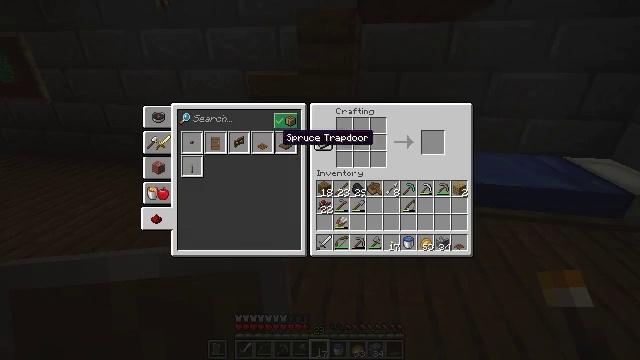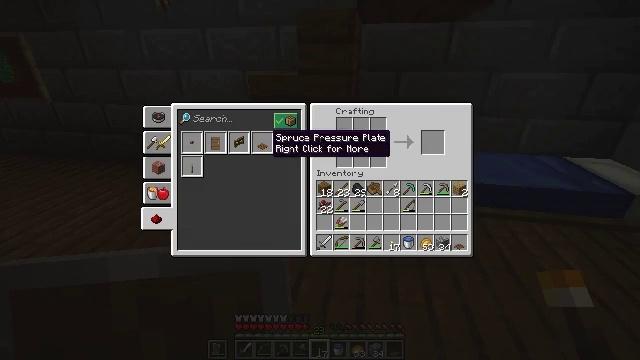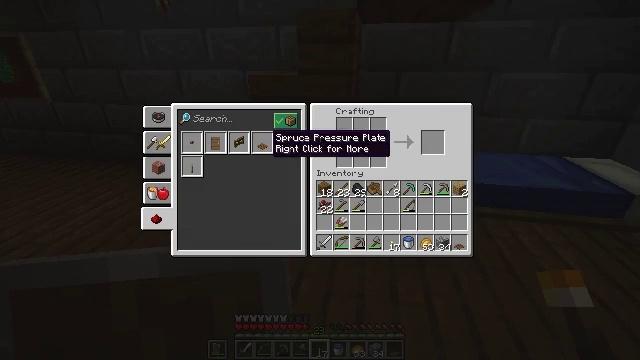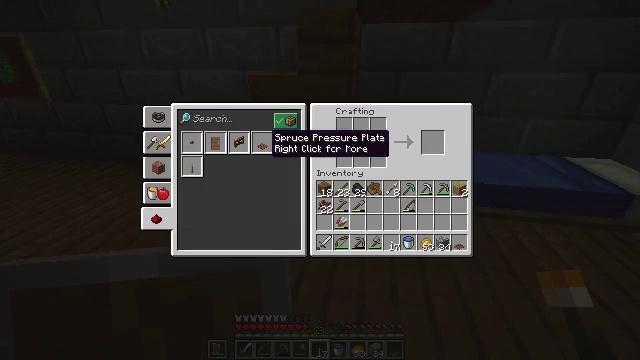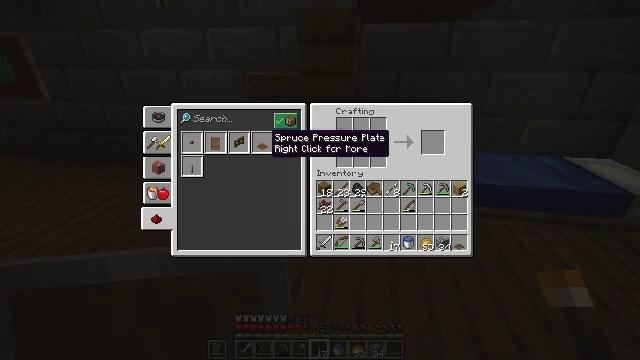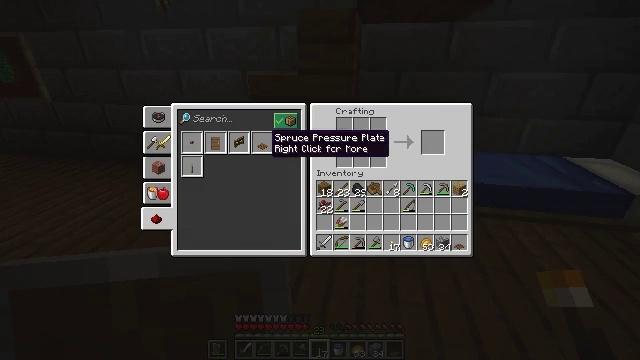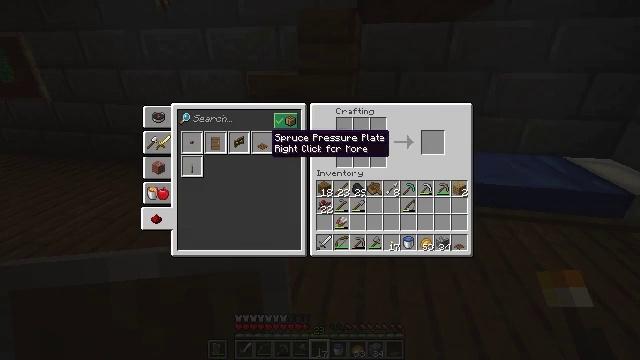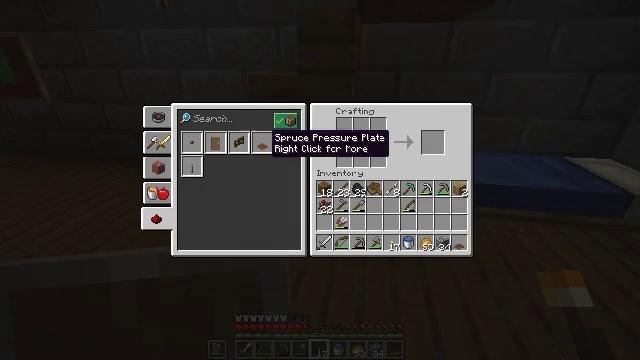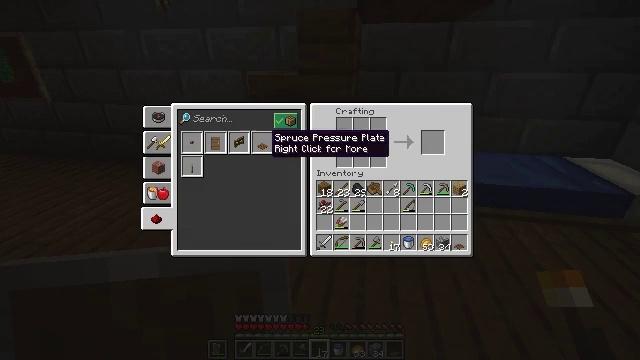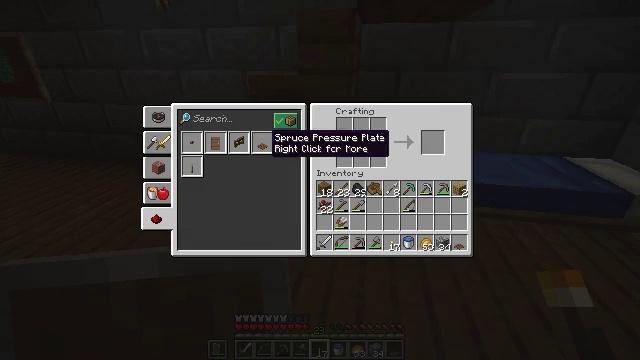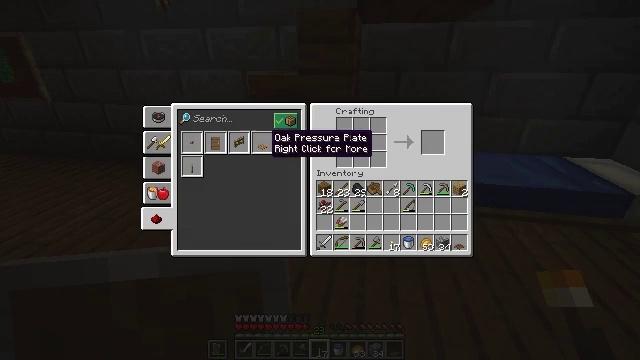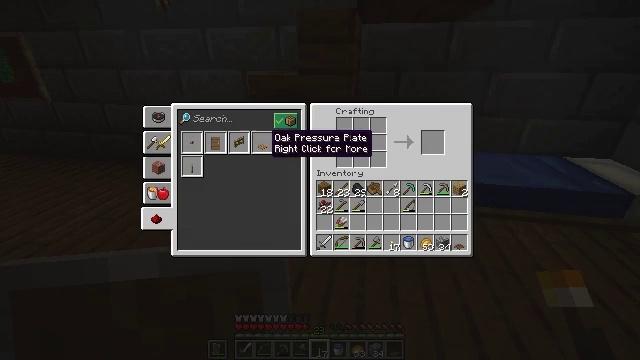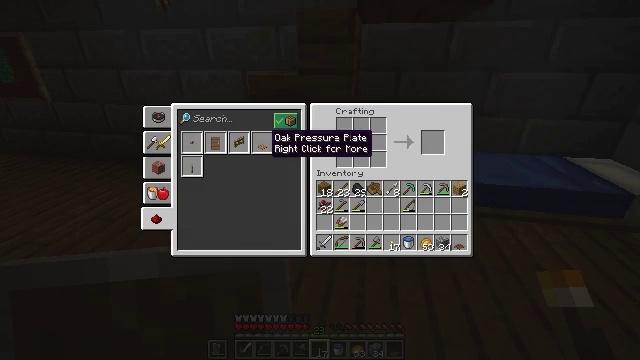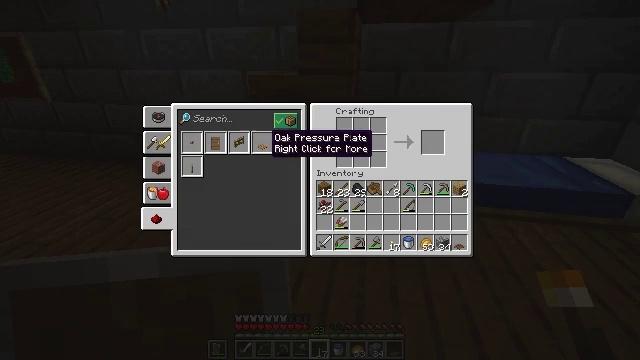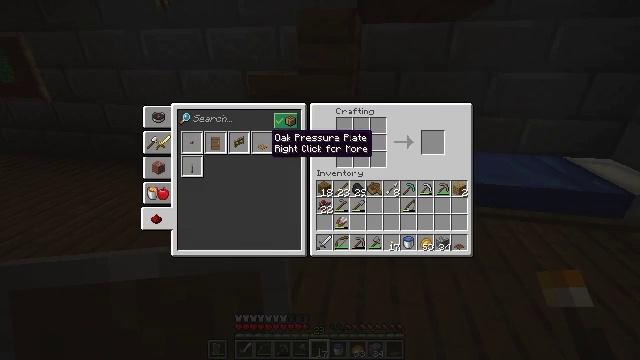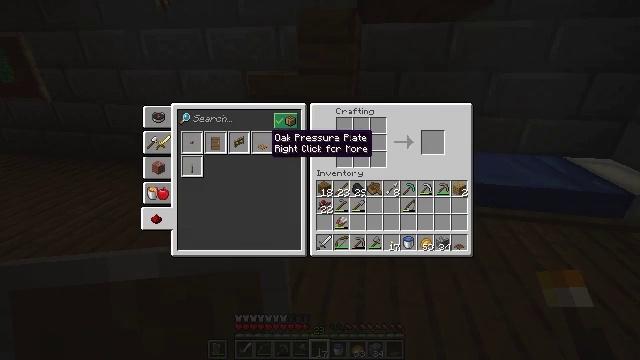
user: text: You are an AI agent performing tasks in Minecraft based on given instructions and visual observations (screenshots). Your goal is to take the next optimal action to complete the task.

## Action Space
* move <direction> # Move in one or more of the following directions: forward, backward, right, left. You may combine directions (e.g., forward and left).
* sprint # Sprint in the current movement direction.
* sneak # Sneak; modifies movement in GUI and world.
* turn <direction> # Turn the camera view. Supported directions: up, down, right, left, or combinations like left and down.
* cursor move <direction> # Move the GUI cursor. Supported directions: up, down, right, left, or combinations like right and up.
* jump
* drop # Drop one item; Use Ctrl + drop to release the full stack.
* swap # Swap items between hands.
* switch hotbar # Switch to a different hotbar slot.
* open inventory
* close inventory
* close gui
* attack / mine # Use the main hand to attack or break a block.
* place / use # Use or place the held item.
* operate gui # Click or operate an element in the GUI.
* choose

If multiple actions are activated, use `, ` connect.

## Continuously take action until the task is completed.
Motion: motion action
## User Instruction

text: Interact with the crafting table to create a spruce pressure plate.
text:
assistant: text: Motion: cursor move left
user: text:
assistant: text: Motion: no_op
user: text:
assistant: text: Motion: no_op
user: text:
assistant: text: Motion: no_op
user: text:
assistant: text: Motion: no_op
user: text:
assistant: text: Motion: no_op
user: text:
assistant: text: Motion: no_op
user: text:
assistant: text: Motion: no_op
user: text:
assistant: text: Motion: no_op
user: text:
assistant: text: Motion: no_op
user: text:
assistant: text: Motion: no_op
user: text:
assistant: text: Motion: no_op
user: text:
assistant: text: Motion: no_op
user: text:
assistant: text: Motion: no_op
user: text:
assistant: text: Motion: no_op
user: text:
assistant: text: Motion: no_op
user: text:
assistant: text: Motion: choose
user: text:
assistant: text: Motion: choose
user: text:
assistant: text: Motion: no_op
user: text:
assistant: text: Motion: no_op
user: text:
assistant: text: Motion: no_op
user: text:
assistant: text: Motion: cursor move right and up
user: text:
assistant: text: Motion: no_op
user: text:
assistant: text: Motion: cursor move left
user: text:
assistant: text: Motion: no_op
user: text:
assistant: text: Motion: no_op
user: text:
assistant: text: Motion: operate gui
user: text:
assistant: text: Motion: operate gui
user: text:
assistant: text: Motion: no_op
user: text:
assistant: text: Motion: cursor move right